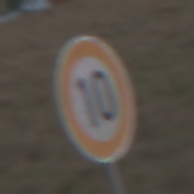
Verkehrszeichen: Geschwindigkeit10
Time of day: SunriseSunset
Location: Outdoor (Nature)
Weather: Overcast
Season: NotSpecified
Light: Natural